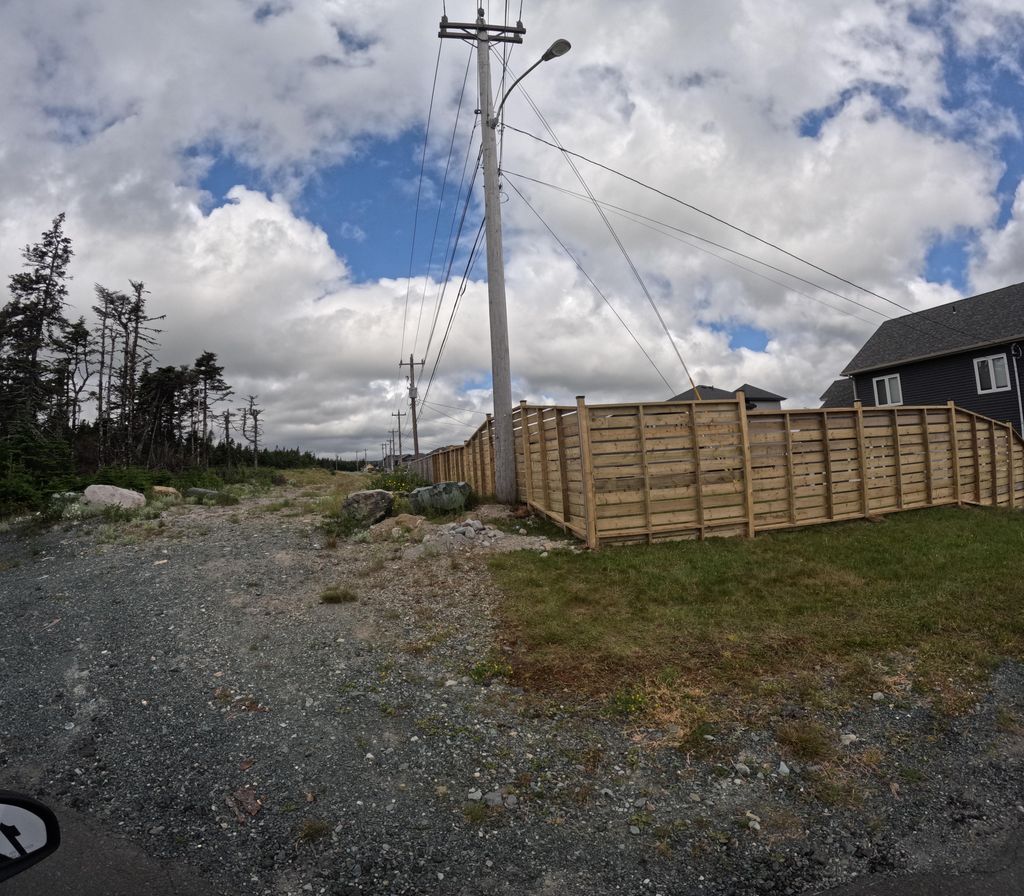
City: st_johns